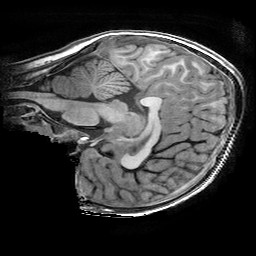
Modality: T1w
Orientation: sagittal
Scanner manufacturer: ge
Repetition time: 0.008096 s
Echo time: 0.00318 s